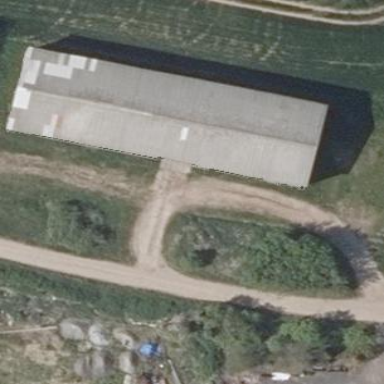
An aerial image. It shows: Farmyard area.